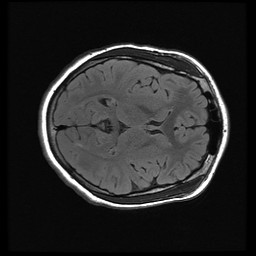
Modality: FLAIR
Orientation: axial
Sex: male
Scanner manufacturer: ge
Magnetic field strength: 3 T
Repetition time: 9 s
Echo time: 0.1218 s